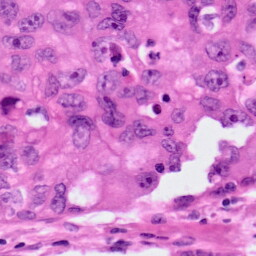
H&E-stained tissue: Lung